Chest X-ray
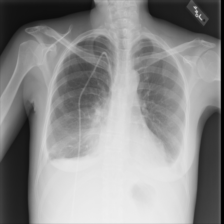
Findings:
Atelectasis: positive
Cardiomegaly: negative
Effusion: positive
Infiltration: negative
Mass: negative
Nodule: negative
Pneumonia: negative
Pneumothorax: negative
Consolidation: negative
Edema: negative
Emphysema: negative
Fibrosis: negative
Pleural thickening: negative
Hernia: negative